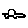
Label: car